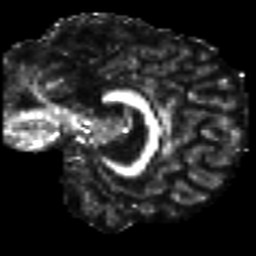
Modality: FA
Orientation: sagittal
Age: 40
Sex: female
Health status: ill
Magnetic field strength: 3 T
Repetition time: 8.4 s
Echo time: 0.0926 s